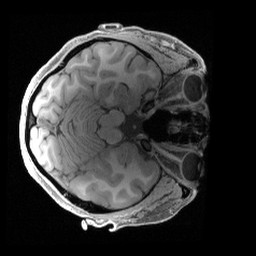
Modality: T1w
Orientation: axial
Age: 40
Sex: female
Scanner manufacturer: siemens
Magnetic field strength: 3 T
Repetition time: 2.4 s
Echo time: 0.00241 s